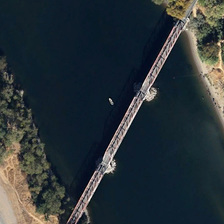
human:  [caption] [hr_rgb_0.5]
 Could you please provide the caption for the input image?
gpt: a bridge is over a dark green river with many green trees in two sides of it .

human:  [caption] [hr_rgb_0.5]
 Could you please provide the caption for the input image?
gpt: a bridge is over a dark green river with many green trees in two sides of it .

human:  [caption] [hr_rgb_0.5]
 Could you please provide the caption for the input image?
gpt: a bridge is over a dark green river with many green trees in two sides of it .

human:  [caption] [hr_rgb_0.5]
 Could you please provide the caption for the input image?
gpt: a bridge is over a dark green river with many green trees in two sides of it .

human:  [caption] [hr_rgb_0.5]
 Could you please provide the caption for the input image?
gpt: a bridge is over a dark green river with many green trees in two sides of it .